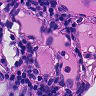
Metastatic tissue present: no